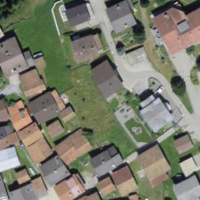
EUNIS habitat code: 54
Species observed at this site:
Saxifraga aizoides